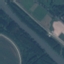
Land use / land cover: River